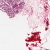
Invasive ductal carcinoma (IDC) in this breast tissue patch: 0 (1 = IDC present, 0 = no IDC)